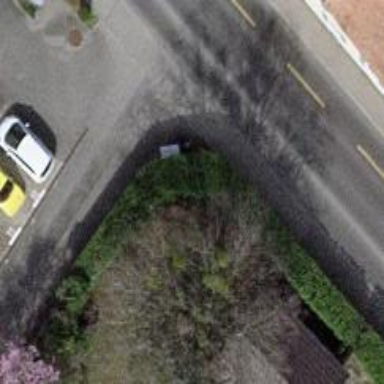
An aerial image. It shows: Asphalt road designated as living street.